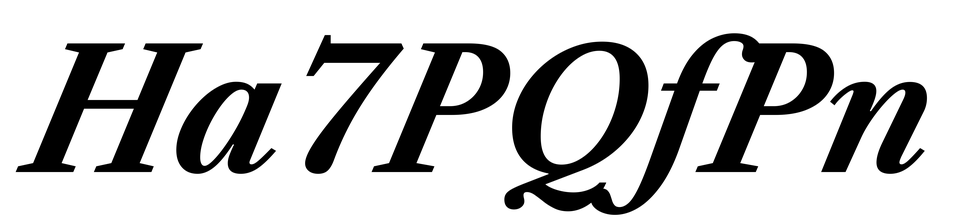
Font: LibreCaslonText-Italic_Bold_Italic